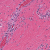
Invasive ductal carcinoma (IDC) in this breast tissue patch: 0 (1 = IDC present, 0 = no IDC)